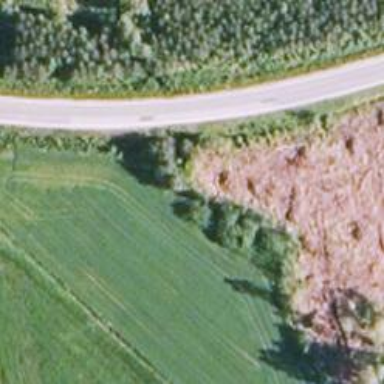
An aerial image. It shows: Culvert tunnel.